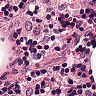
Metastatic tissue present: no